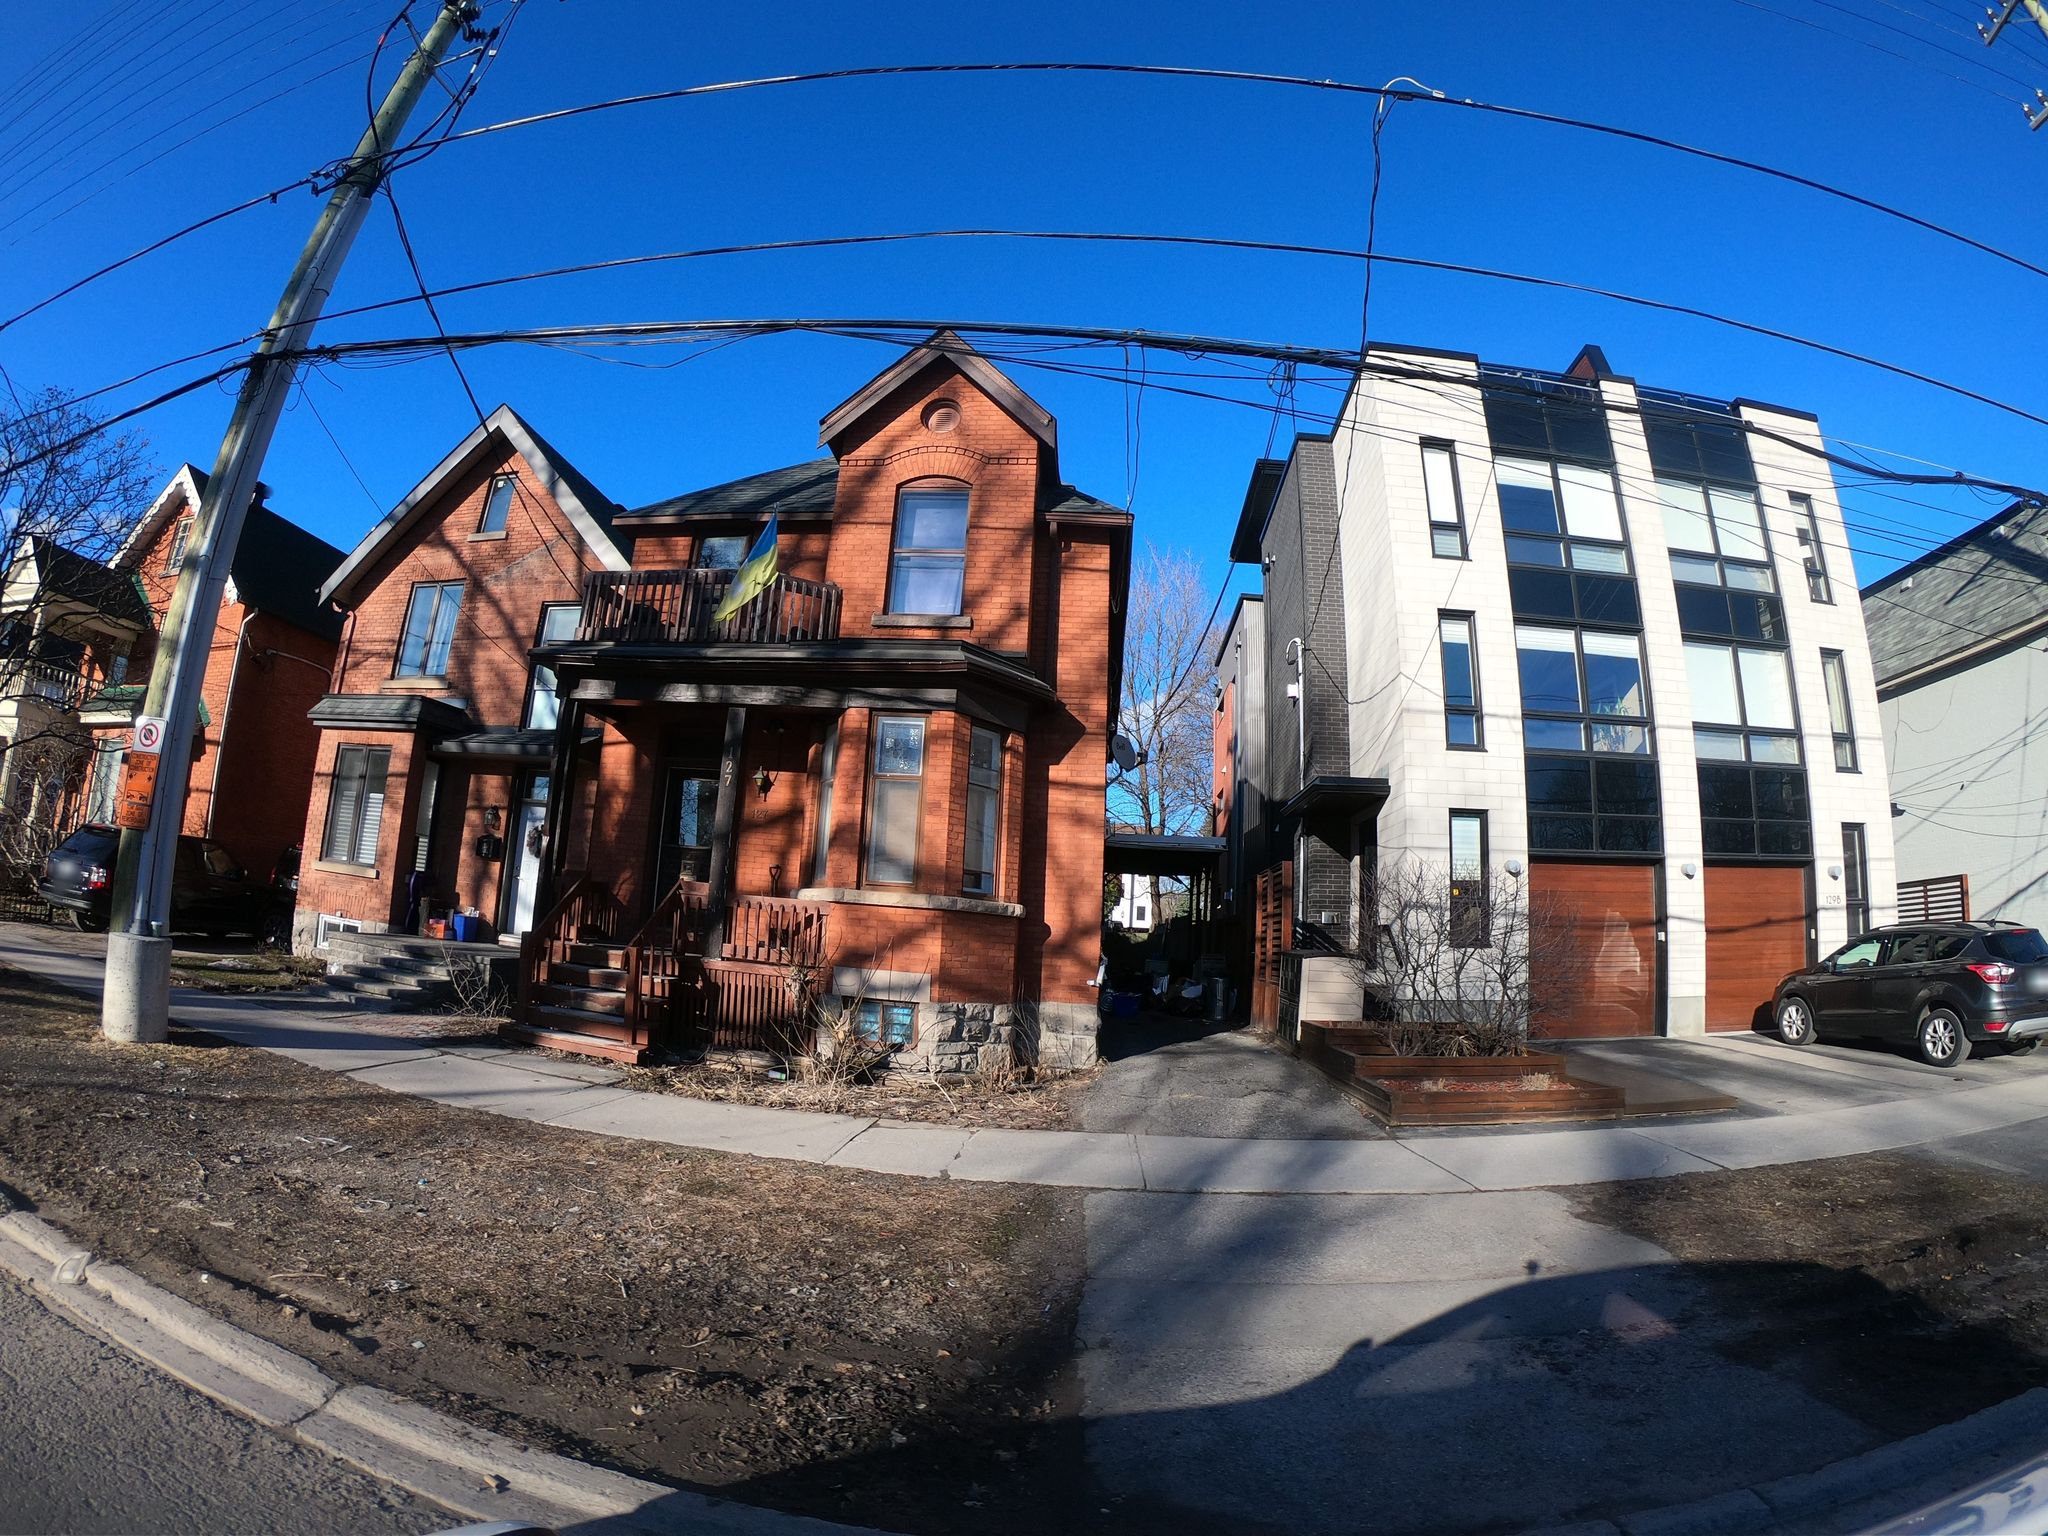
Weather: snowy
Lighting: day
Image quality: good
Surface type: driving surface
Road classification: residential
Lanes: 2
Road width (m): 1.5
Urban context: urban centre
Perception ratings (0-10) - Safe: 1.55, Lively: 4.89, Beautiful: 4.88, Boring: 4.02, Depressing: 7.22, Wealthy: 6.43